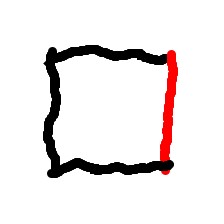
Shape: square